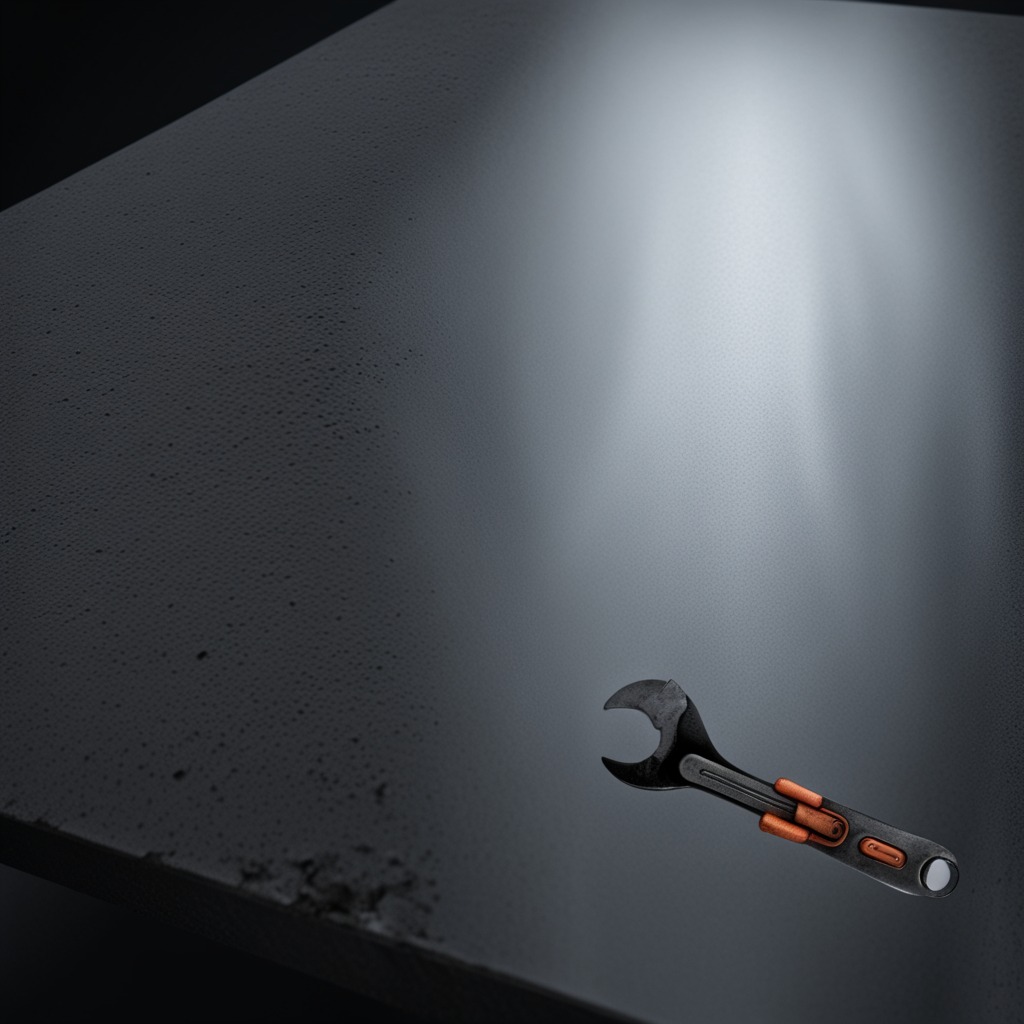
An wrench is lying on the clean granite table inside a workshop at night.